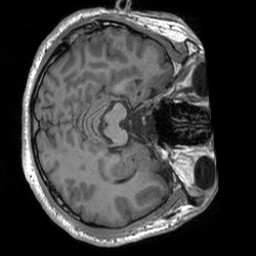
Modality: T1w
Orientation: axial
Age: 33
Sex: male
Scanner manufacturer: siemens
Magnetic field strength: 3 T
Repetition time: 1.9 s
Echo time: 0.00252 s